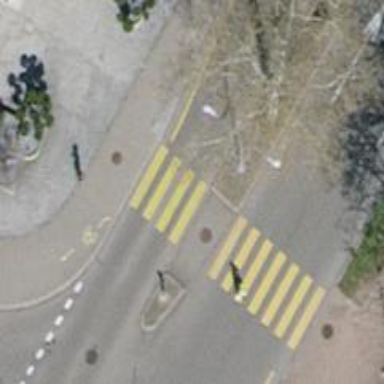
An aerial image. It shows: Marked road crossing with pedestrian island.